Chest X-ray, AP view. Patient: 54 years old, sex M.
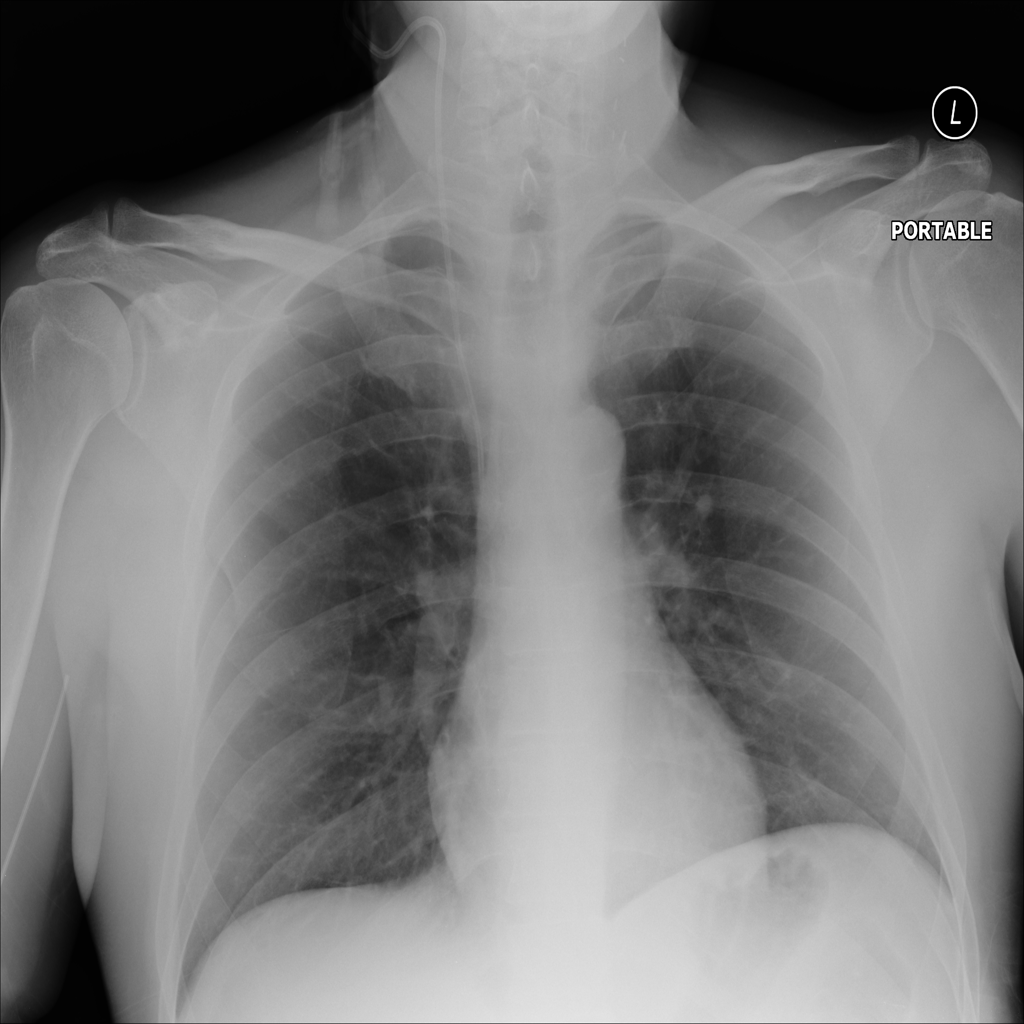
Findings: No Finding